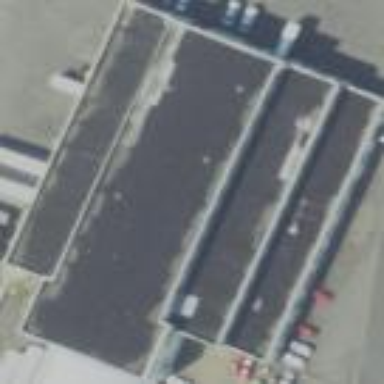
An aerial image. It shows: Commercial building.